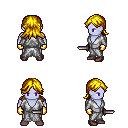
a pixel art fantasy rpg character, male body template, dark elf, purple skin, white robe, magenta pants, blonde loose hair, gold gloves, maroon shoes, dagger, four views (front, back, left, right), 2x2 character sprite sheet, small pixel art, hard edges, no anti-aliasing